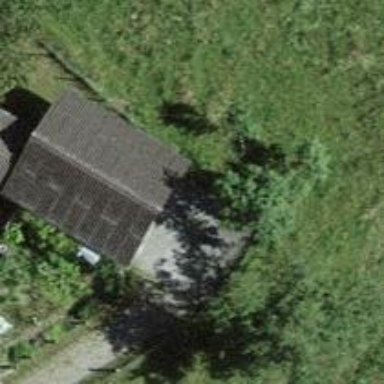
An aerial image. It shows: Garage.